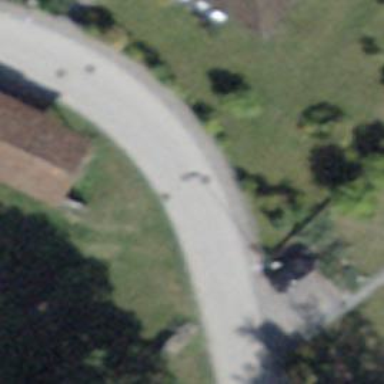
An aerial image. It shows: Residential road.